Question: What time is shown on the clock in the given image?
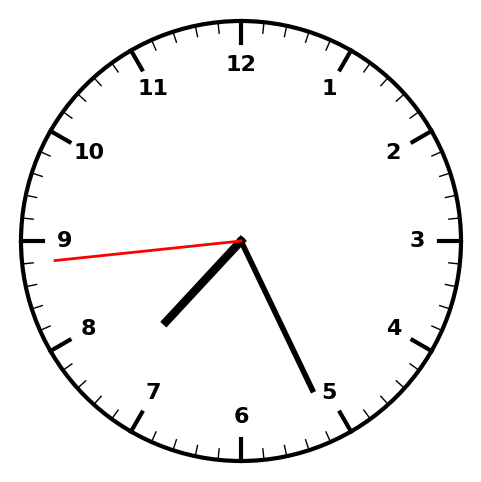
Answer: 07:25:44